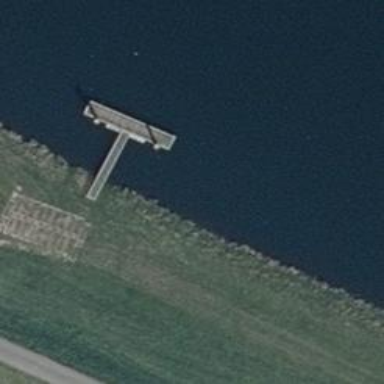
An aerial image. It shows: Man-made pier.